Question: I want to model the following situation in OOP:

I want that the Freight class to be an abstract class, because I would like that my program charges some extra fees according to the Degree of Hazardousness that one piece of cargo has.
Actually the problem that I got is that I want that the Freight class to be an array of objects. I mean that it can store Piece of luggages and Pieces of Cargo. My question is where can I put a method call addItem? should I put it into the Piece of Luggage and Piece of Cargo classes? or should I put a general abstract method called addItem into the Freight class? something like this (I am using Java for this purpose):
'''
abstract class Freight{
//other things here
protected Freight[] fr=Freight[10];
protected int numItems;
abstract addItem();
}
class PieceOfLuggage extends Freight{
//other things
public PieceOfLuggage(int iden,double weight,int id){
super(iden,weight,id)
}
public addItem(){
fr[numItems]=this;
numItems++;
}
}
class PieceOfCargo extends Freight{
private degreeHazard;
public PieceOfCargo(int iden,double weight,int id,int degHazard){
super(iden,weight,id);
degreeHazard=degHazard;
}
public addItem(){
fr[numItems]=this;
numItems++;
}
}
'''
so that in my main program I can do something like:
'''
Luggage l1=new Luggage(100,50,1234); //ident, weight, id
Cargo c1=new Cargo(300,123.56,1111,1); //ident, weight, id, degree of hazard
l1.addItem();
c1.addItem();
'''
any suggestion where I can put that addItem method?, so that the class Freight contains an array of objects of type luggage and cargo?
Thanks
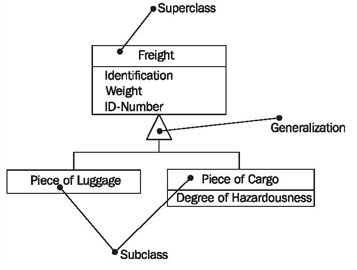
Answer: If you want 'Freight' to be able to hold those other types you have three options:
Make each class extend 'Freight':
'''
class Luggage extends Freight
'''
OR
give 'Freight' an array of each:
'''
class Freight
{
Luggage[] luggage = new Luggage[10];
Cargo[] cargo = new Cargo[10];
addItem(Luggage luggage){...}
addItem(Cargo cargo){...}
}
'''
OR
make 'Luggage' and 'Cargo' extend a base class and put that inside 'Freight':
'''
class DeliveryItem
{
addItem(DeliveryItem item){...}
}
class Luggage extends DeliveryItem
{
//override addItem if need be
}
class Freight
{
List<DeliveryItem> items = new ArrayList<DeliveryItem>();
List<DeliveryItem> getItems()
{
return this.items;
}
void addItem(DeliverItem item)
{
this.items.add(item);
}
}
'''